Field crop: maize
Growth stage: 2
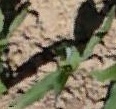
Species: maize